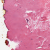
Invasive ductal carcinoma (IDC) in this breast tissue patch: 0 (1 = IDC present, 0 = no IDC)